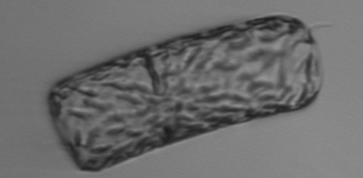
Label: Guinardia_striata